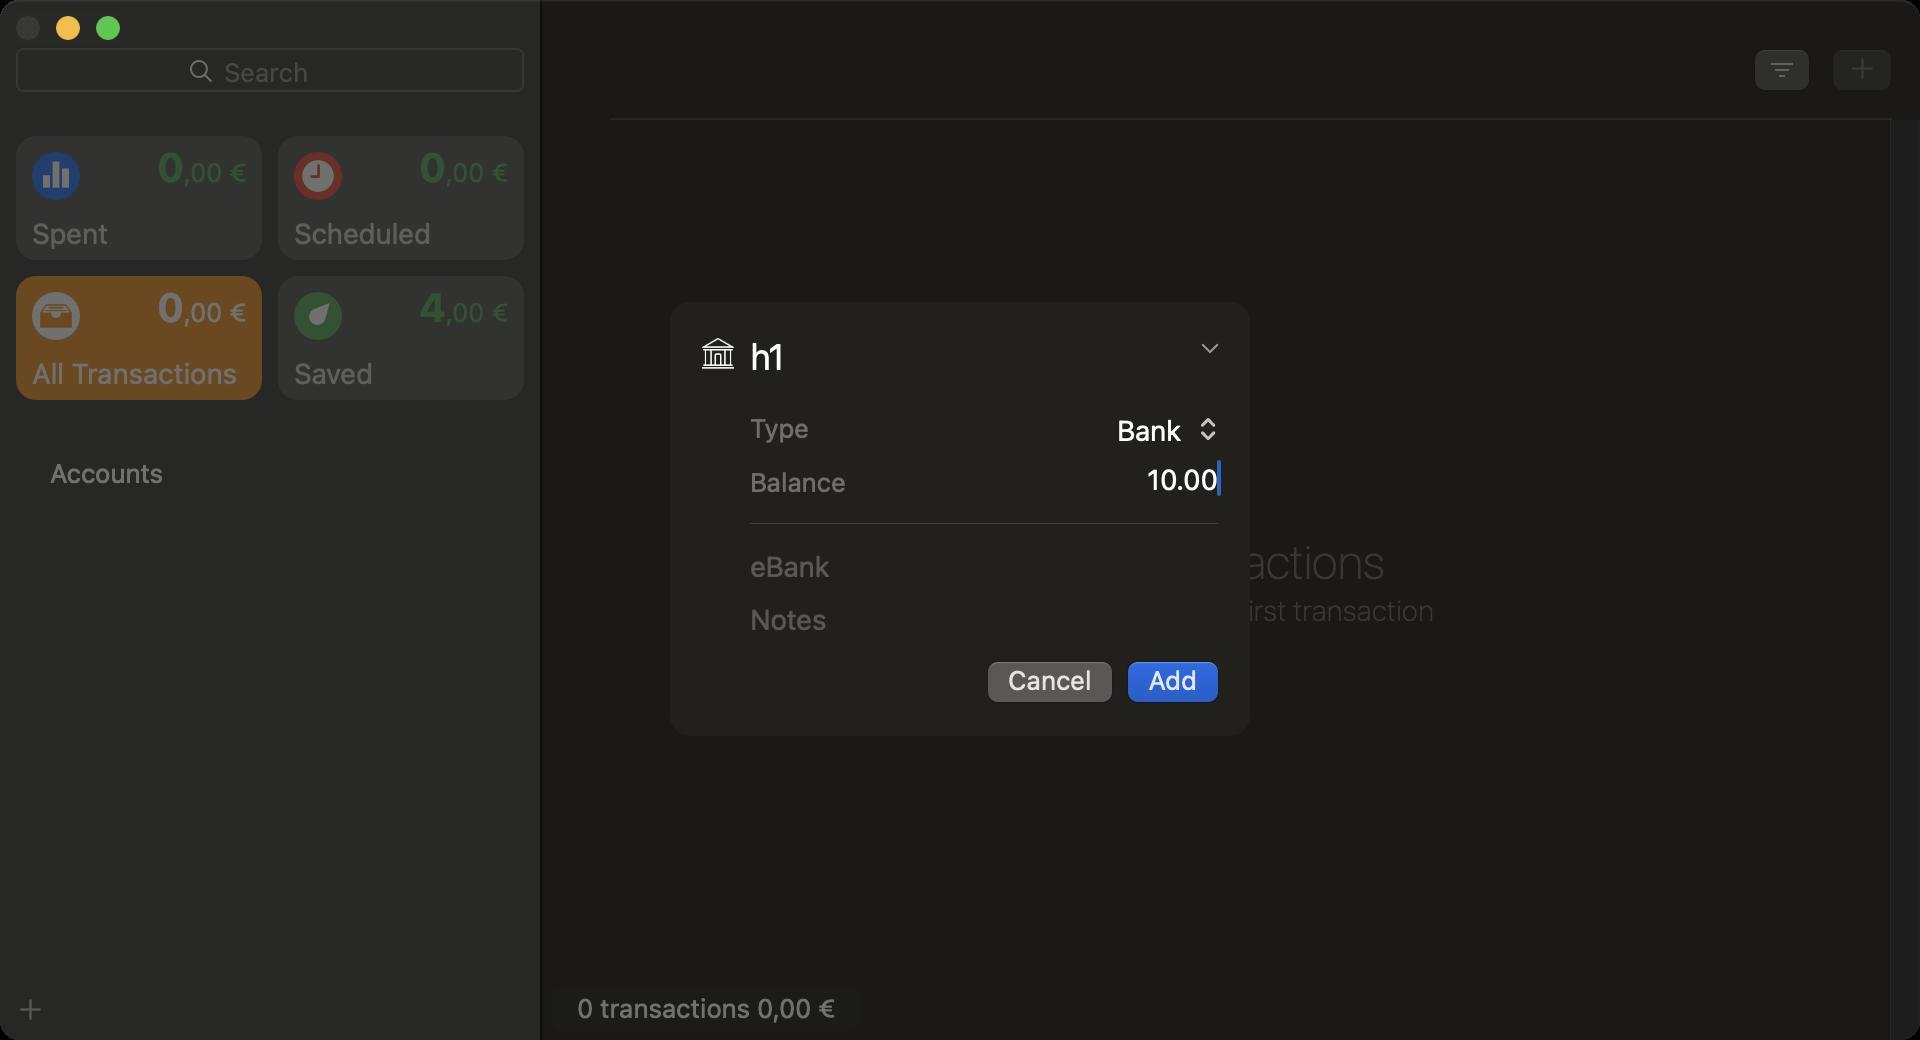
Accessibility tree:
{"name": "Money", "role": "AXWindow", "description": null, "role_description": "standard window", "value": null, "position": "384.00;317.00", "size": "960;520", "children": [{"name": null, "role": "AXSplitGroup", "description": null, "role_description": "split group", "value": null, "position": "0.00;0.00", "size": "960;520", "children": [{"name": null, "role": "AXTextField", "description": null, "role_description": "text field", "value": null, "position": "110.00;27.00", "size": "128;17", "children": []}, {"name": null, "role": "AXList", "description": null, "role_description": "collection", "value": null, "position": "0.00;60.00", "size": "270;150", "children": [{"name": null, "role": "AXList", "description": null, "role_description": "section", "value": null, "position": "8.00;68.00", "size": "254;132", "children": [{"name": null, "role": "AXGroup", "description": null, "role_description": "group", "value": null, "position": "8.00;68.00", "size": "254;132", "children": []}]}]}, {"name": null, "role": "AXScrollArea", "description": null, "role_description": "scroll area", "value": null, "position": "0.00;210.00", "size": "270;280", "children": [{"name": null, "role": "AXOutline", "description": null, "role_description": "outline", "value": null, "position": "0.00;210.00", "size": "255;280", "children": [{"name": null, "role": "AXRow", "description": null, "role_description": "outline row", "value": null, "position": "0.00;220.00", "size": "255;1", "children": [{"name": null, "role": "AXCell", "description": null, "role_description": "cell", "value": null, "position": "10.00;220.00", "size": "235;1", "children": [{"name": null, "role": "AXStaticText", "description": null, "role_description": "text", "value": "", "position": "23.00;212.00", "size": "4;17", "children": []}]}]}, {"name": null, "role": "AXRow", "description": null, "role_description": "outline row", "value": null, "position": "0.00;221.00", "size": "255;30", "children": [{"name": null, "role": "AXCell", "description": null, "role_description": "cell", "value": null, "position": "10.00;221.00", "size": "235;30", "children": [{"name": null, "role": "AXStaticText", "description": null, "role_description": "text", "value": "Accounts", "position": "23.00;227.50", "size": "61;17", "children": []}]}]}, {"name": null, "role": "AXColumn", "description": null, "role_description": "column", "value": null, "position": "10.00;210.00", "size": "235;280", "children": []}]}, {"name": null, "role": "AXScrollBar", "description": null, "role_description": "scroll bar", "value": 0.0, "position": "255.00;210.00", "size": "15;280", "children": []}]}, {"name": "", "role": "AXButton", "description": "add", "role_description": "button", "value": null, "position": "8.00;495.50", "size": "14;18", "children": []}, {"name": null, "role": "AXSplitter", "description": null, "role_description": "splitter", "value": 270.0, "position": "270.00;28.00", "size": "1;492", "children": []}, {"name": null, "role": "AXScrollArea", "description": null, "role_description": "scroll area", "value": null, "position": "271.00;60.00", "size": "689;460", "children": [{"name": null, "role": "AXTable", "description": null, "role_description": "table", "value": null, "position": "271.00;60.00", "size": "674;460", "children": [{"name": null, "role": "AXColumn", "description": null, "role_description": "column", "value": null, "position": "281.00;60.00", "size": "654;460", "children": []}]}, {"name": null, "role": "AXScrollBar", "description": null, "role_description": "scroll bar", "value": 0.0, "position": "945.00;60.00", "size": "15;460", "children": []}, {"name": null, "role": "AXStaticText", "description": null, "role_description": "text", "value": "0 transactions 0,00 €", "position": "276.00;495.00", "size": "154;17", "children": []}]}, {"name": "", "role": "AXCheckBox", "description": "add", "role_description": "toggle button", "value": 0, "position": "909.50;20.00", "size": "44;32", "children": []}, {"name": "", "role": "AXCheckBox", "description": null, "role_description": "toggle button", "value": 0, "position": "870.50;20.00", "size": "41;32", "children": []}, {"name": null, "role": "AXStaticText", "description": null, "role_description": "text", "value": "No transactions\nTap + to add the first transaction", "position": "285.00;266.50", "size": "661;47", "children": []}]}, {"name": null, "role": "AXButton", "description": null, "role_description": "close button", "value": null, "position": "7.00;6.00", "size": "14;16", "children": []}, {"name": null, "role": "AXButton", "description": null, "role_description": "zoom button", "value": null, "position": "47.00;6.00", "size": "14;16", "children": [{"name": null, "role": "AXGroup", "description": null, "role_description": "group", "value": null, "position": "47.00;6.00", "size": "14;16", "children": [{"name": null, "role": "AXGroup", "description": null, "role_description": "group", "value": null, "position": "47.00;6.00", "size": "14;16", "children": []}]}]}, {"name": null, "role": "AXButton", "description": null, "role_description": "minimize button", "value": null, "position": "27.00;6.00", "size": "14;16", "children": []}, {"name": null, "role": "AXSheet", "description": null, "role_description": "sheet", "value": null, "position": "335.00;151.00", "size": "290;217", "children": [{"name": null, "role": "AXScrollArea", "description": null, "role_description": "scroll area", "value": null, "position": "359.00;199.00", "size": "266;123", "children": [{"name": null, "role": "AXTable", "description": null, "role_description": "table", "value": null, "position": "359.00;199.00", "size": "266;123", "children": [{"name": null, "role": "AXRow", "description": null, "role_description": "table row", "value": null, "position": "359.00;199.00", "size": "266;27", "children": [{"name": null, "role": "AXCell", "description": null, "role_description": "cell", "value": null, "position": "359.00;199.00", "size": "266;27", "children": [{"name": null, "role": "AXStaticText", "description": null, "role_description": "text", "value": "Type", "position": "373.00;205.00", "size": "38;17", "children": []}, {"name": null, "role": "AXPopUpButton", "description": null, "role_description": "pop up button", "value": "Bank", "position": "551.00;200.50", "size": "65;29", "children": []}]}]}, {"name": null, "role": "AXRow", "description": null, "role_description": "table row", "value": null, "position": "359.00;226.00", "size": "266;27", "children": [{"name": null, "role": "AXCell", "description": null, "role_description": "cell", "value": null, "position": "359.00;226.00", "size": "266;27", "children": [{"name": null, "role": "AXStaticText", "description": null, "role_description": "text", "value": "Balance", "position": "373.00;232.00", "size": "52;17", "children": []}, {"name": null, "role": "AXTextField", "description": null, "role_description": "text field", "value": "10.00", "position": "427.00;228.00", "size": "186;26", "children": []}]}]}, {"name": null, "role": "AXRow", "description": null, "role_description": "table row", "value": null, "position": "359.00;253.00", "size": "266;16", "children": [{"name": null, "role": "AXCell", "description": null, "role_description": "cell", "value": null, "position": "359.00;253.00", "size": "266;16", "children": []}]}, {"name": null, "role": "AXRow", "description": null, "role_description": "table row", "value": null, "position": "359.00;269.00", "size": "266;27", "children": [{"name": null, "role": "AXCell", "description": null, "role_description": "cell", "value": null, "position": "359.00;269.00", "size": "266;27", "children": [{"name": null, "role": "AXTextField", "description": null, "role_description": "text field", "value": "", "position": "373.00;273.50", "size": "238;18", "children": []}]}]}, {"name": null, "role": "AXRow", "description": null, "role_description": "table row", "value": null, "position": "359.00;296.00", "size": "266;26", "children": [{"name": null, "role": "AXCell", "description": null, "role_description": "cell", "value": null, "position": "359.00;296.00", "size": "266;26", "children": [{"name": null, "role": "AXScrollArea", "description": null, "role_description": "scroll area", "value": null, "position": "375.00;300.00", "size": "234;17", "children": [{"name": null, "role": "AXTextArea", "description": null, "role_description": "text entry area", "value": "", "position": "375.00;300.00", "size": "234;17", "children": []}]}]}]}, {"name": null, "role": "AXColumn", "description": null, "role_description": "column", "value": null, "position": "359.00;199.00", "size": "266;123", "children": []}]}]}, {"name": "Cancel", "role": "AXButton", "description": null, "role_description": "button", "value": null, "position": "487.00;326.00", "size": "76;32", "children": []}, {"name": "Add", "role": "AXButton", "description": null, "role_description": "button", "value": null, "position": "557.00;326.00", "size": "59;32", "children": []}, {"name": null, "role": "AXTextField", "description": null, "role_description": "text field", "value": "h1", "position": "373.00;167.00", "size": "220;22", "children": []}, {"name": null, "role": "AXImage", "description": "", "role_description": "image", "value": null, "position": "351.00;169.00", "size": "16;16", "children": []}, {"name": "", "role": "AXCheckBox", "description": null, "role_description": "toggle button", "value": 0, "position": "595.00;167.00", "size": "20;15", "children": []}]}]}